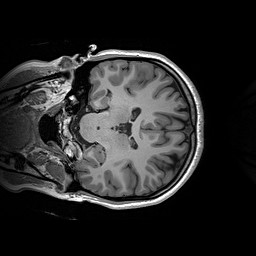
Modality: T1w
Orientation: coronal
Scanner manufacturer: siemens
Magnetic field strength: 3 T
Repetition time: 2.2 s
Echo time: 0.00244 s